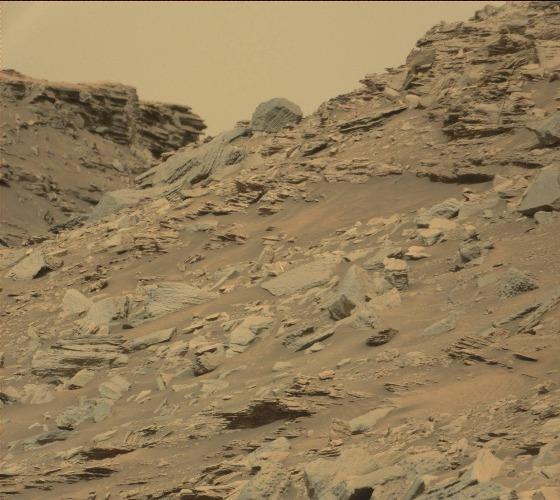
Terrain classes present: Bedrock, Gravel / Sand / Soil, Rock, Shadow, Sky / Distant Mountains